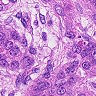
Metastatic tissue present: yes